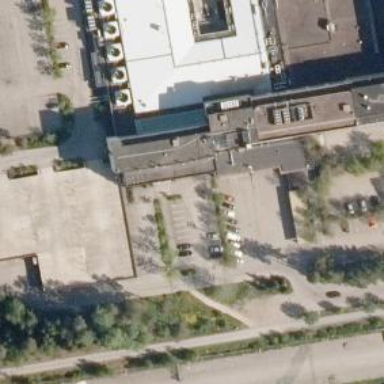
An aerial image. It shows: Multi-storey parking facility.